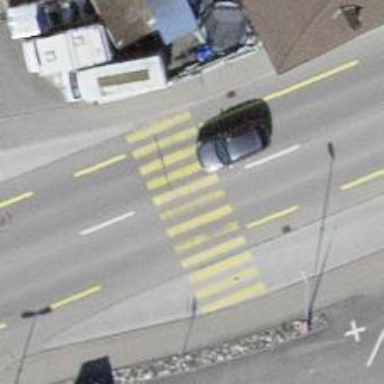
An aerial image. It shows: Marked crossing on the road.